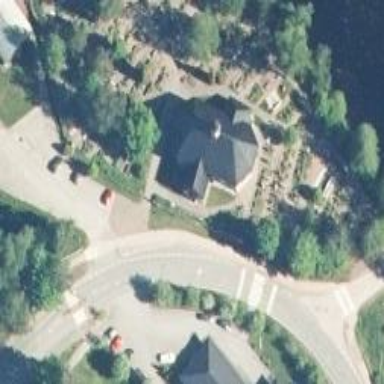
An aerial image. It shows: Historic memorial.